Chest X-ray. View position: PA
Patient age: 67
Patient sex: F
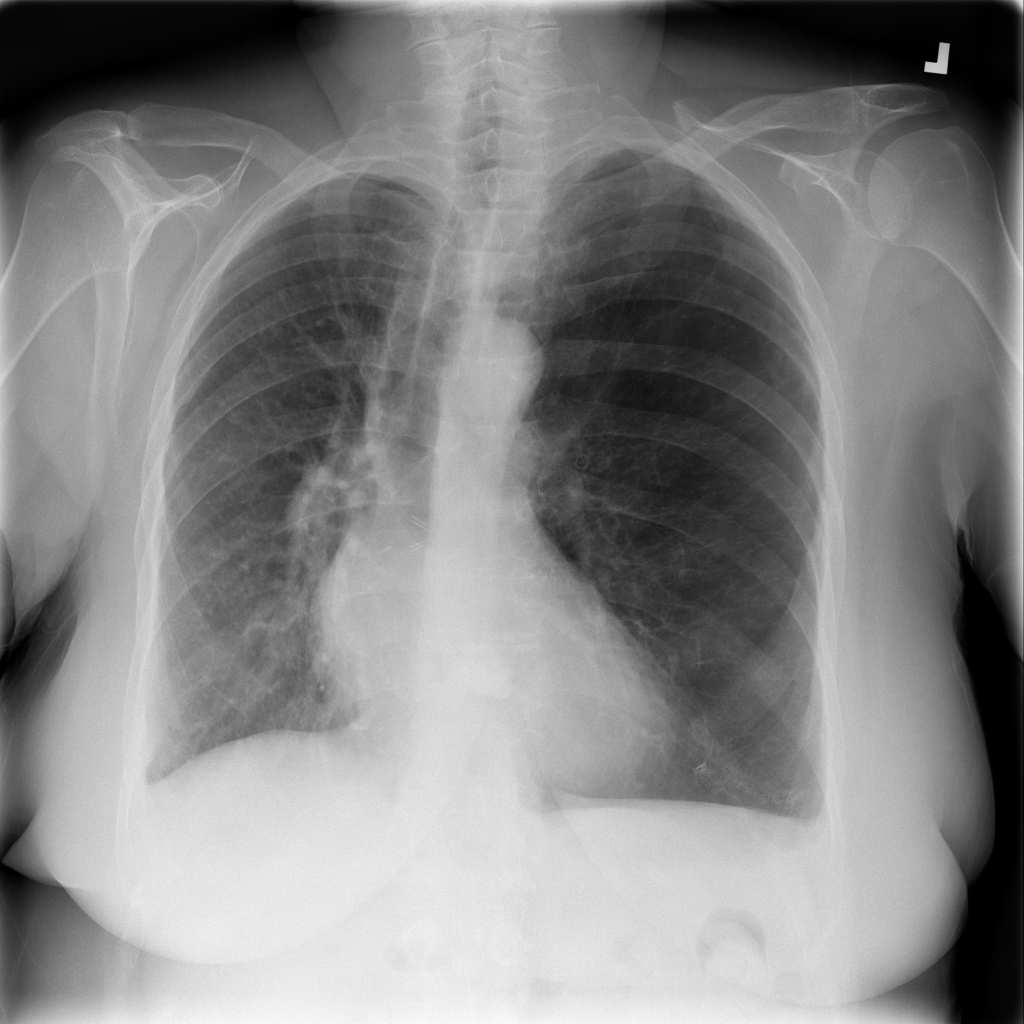
Finding: Pneumothorax